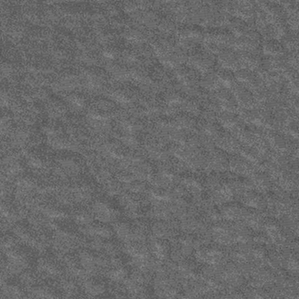
Label: frost